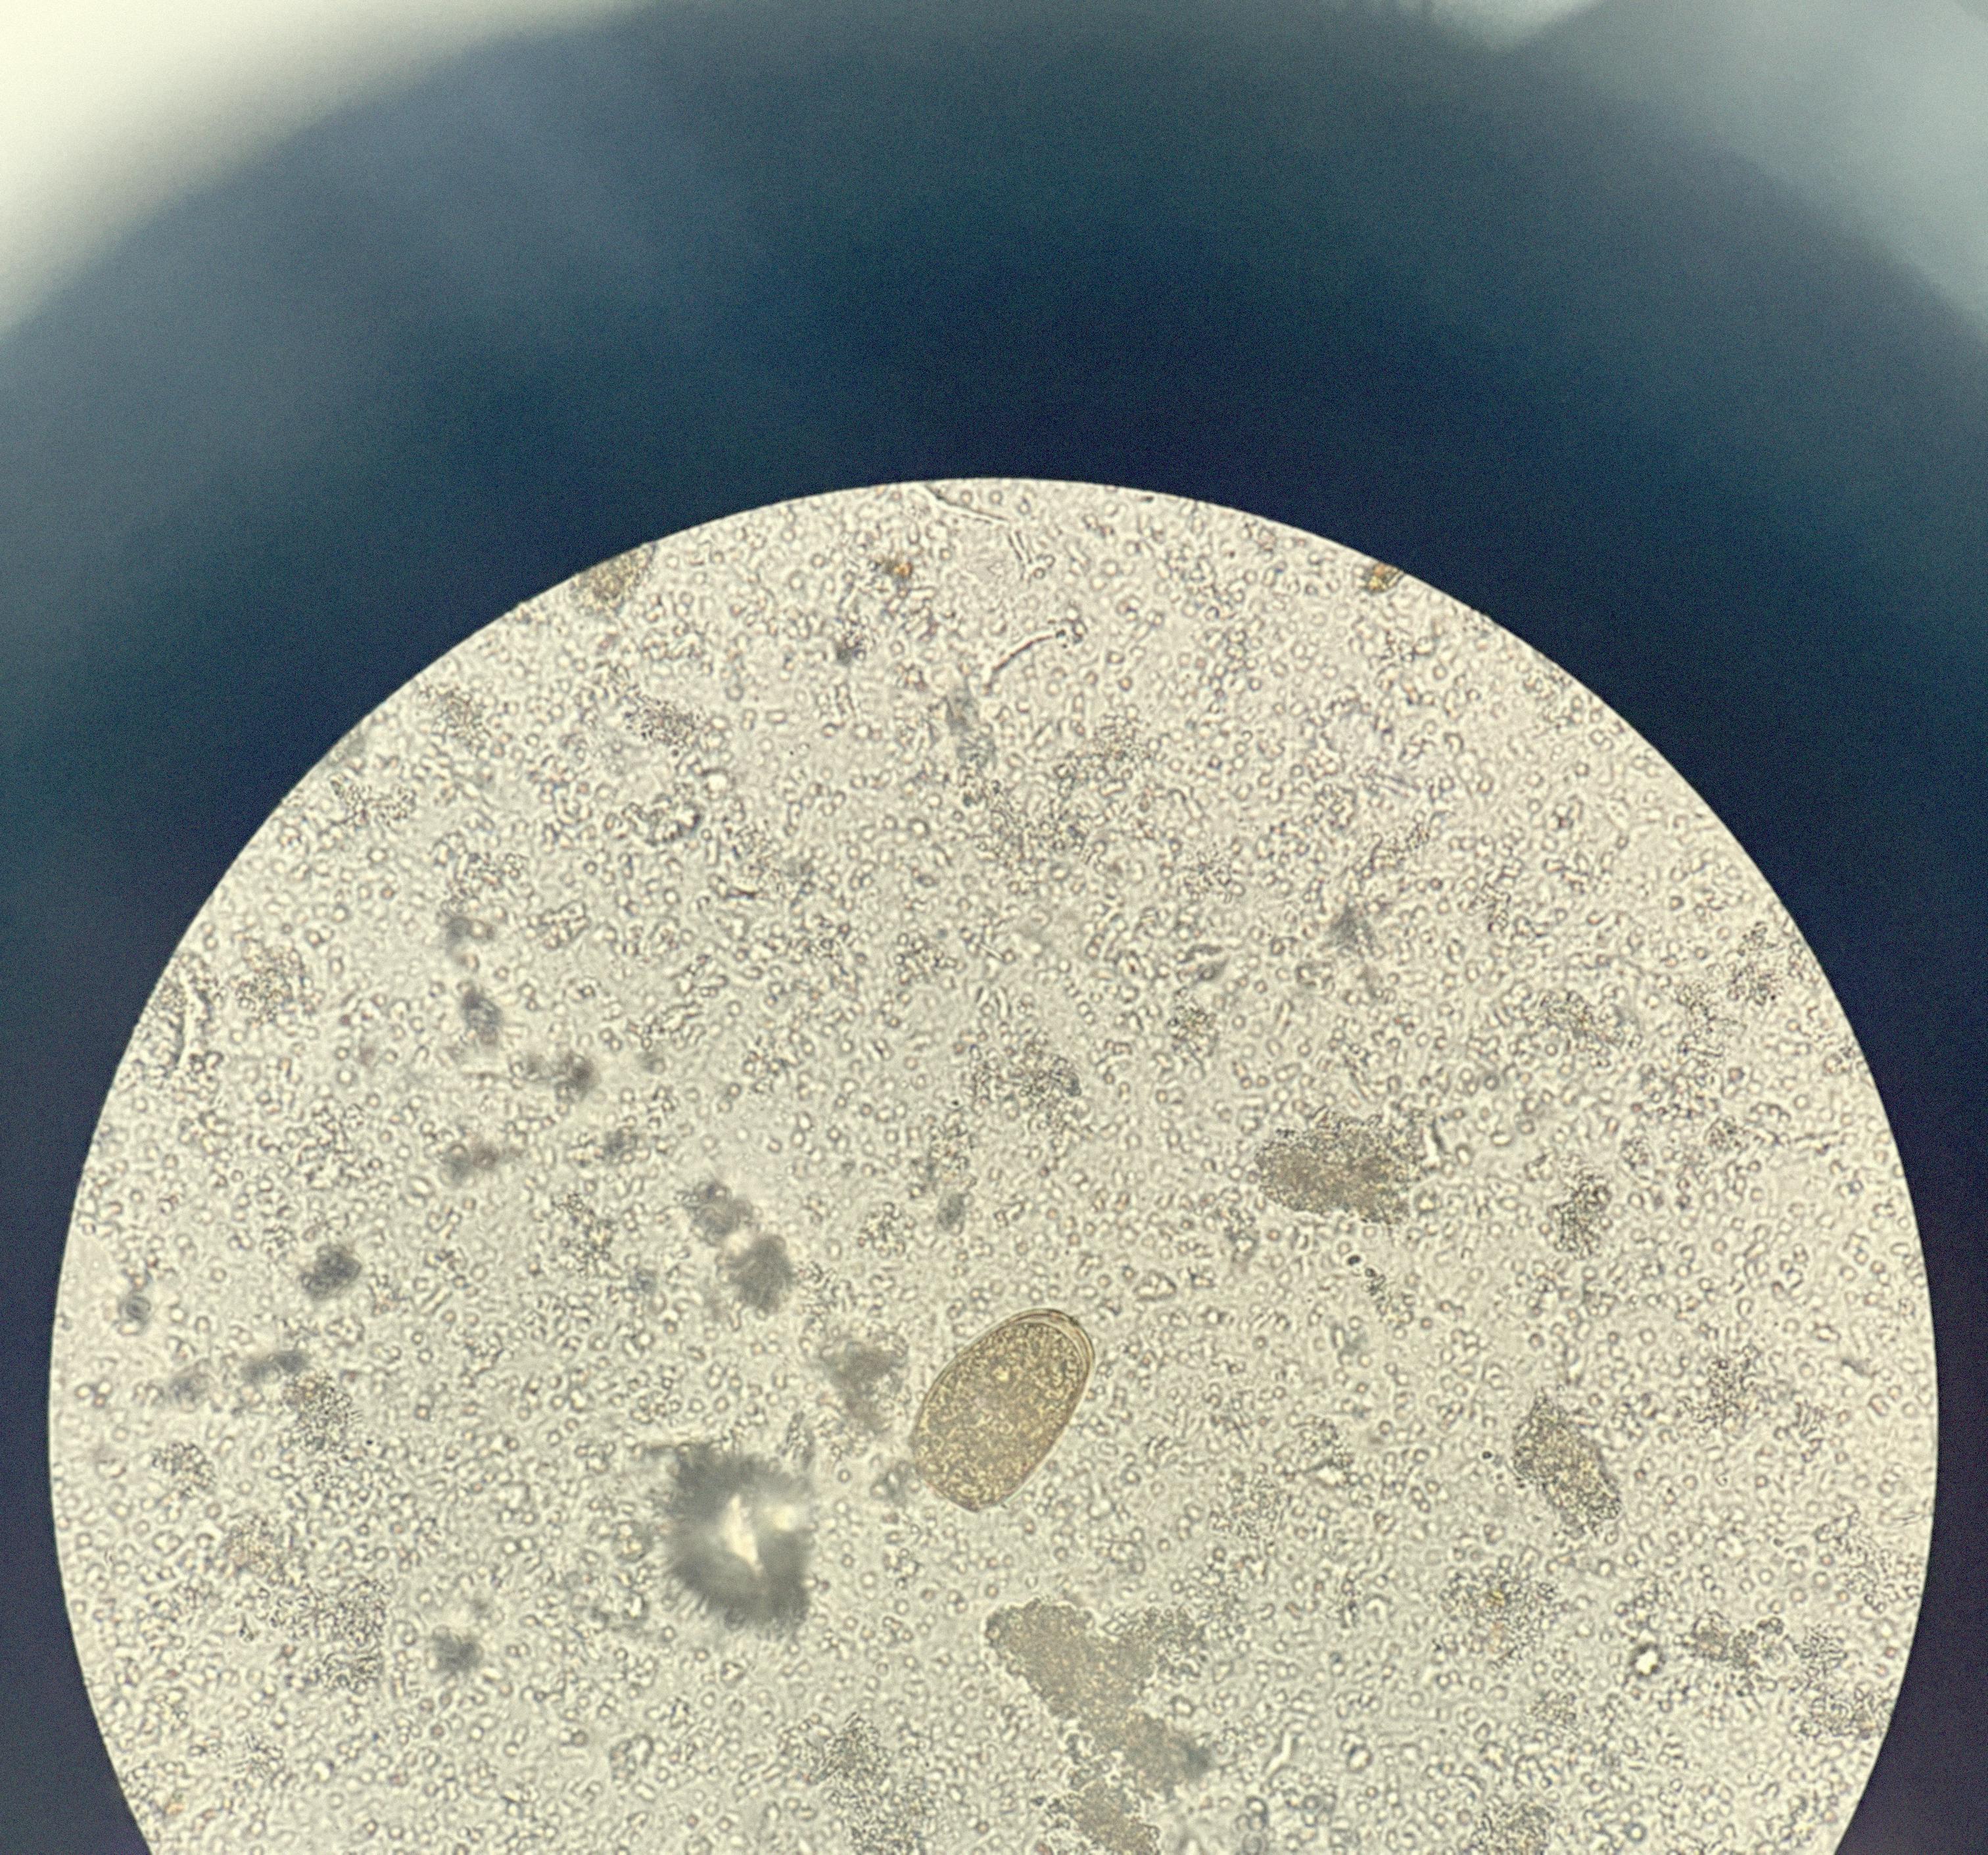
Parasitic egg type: Paragonimus spp